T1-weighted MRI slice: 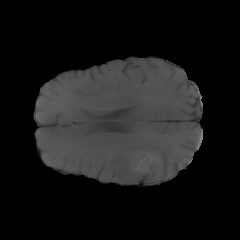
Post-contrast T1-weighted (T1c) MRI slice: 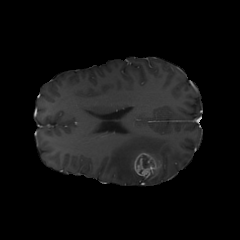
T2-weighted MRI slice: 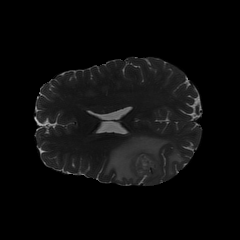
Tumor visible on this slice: yes